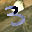
Label: 3